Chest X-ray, AP view. Patient: 43 years old, sex F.
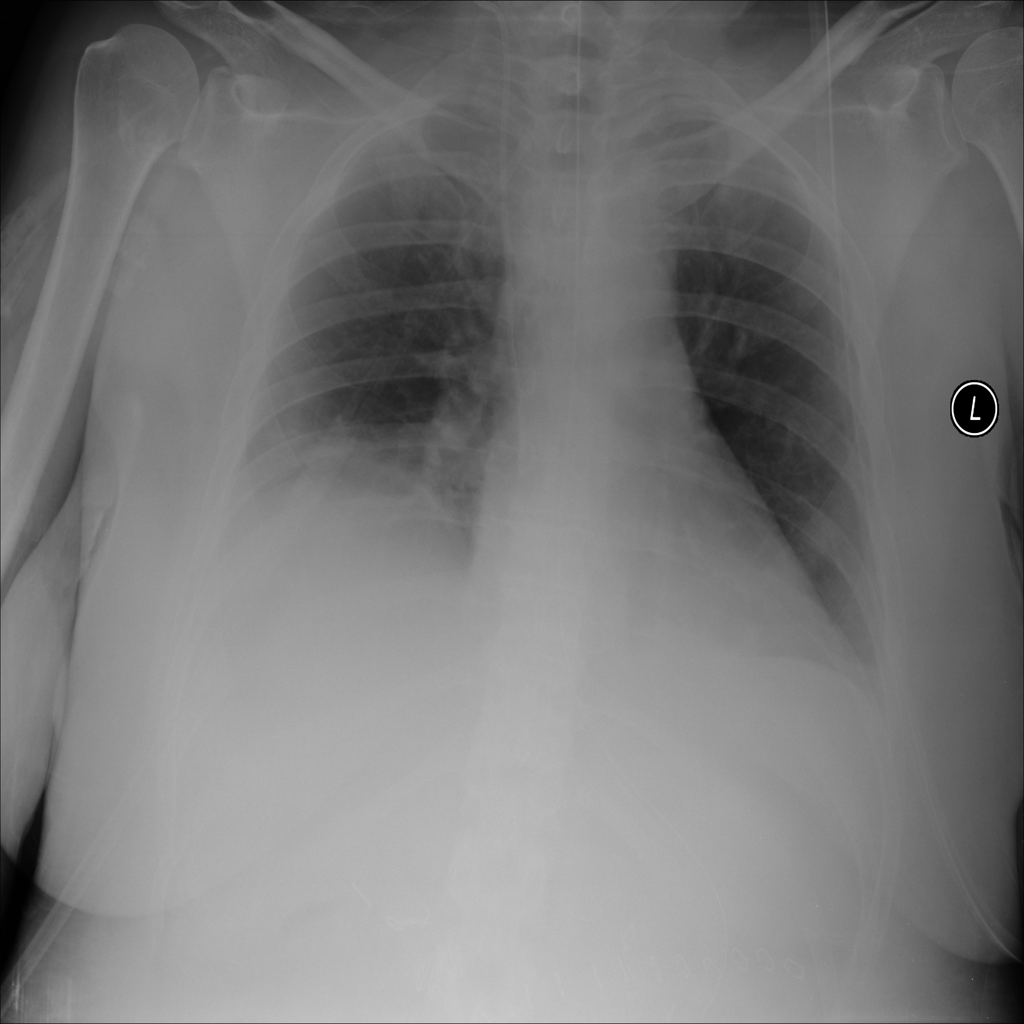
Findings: Effusion